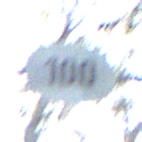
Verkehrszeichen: Geschwindigkeit100
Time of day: SunriseSunset
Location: Outdoor (Nature)
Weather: Clear
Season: Winter
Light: Natural